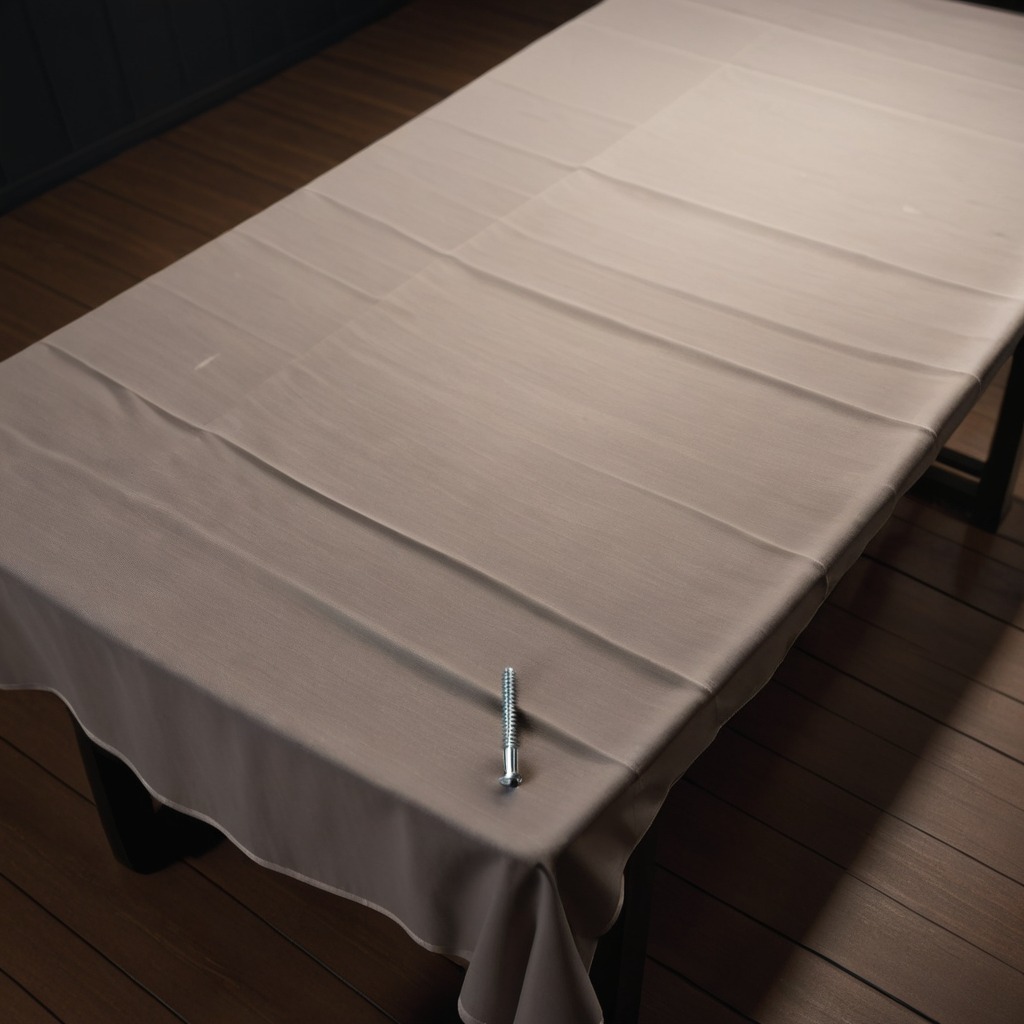
A metal screw lies on the wooden table.